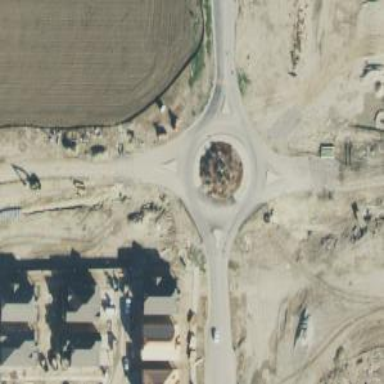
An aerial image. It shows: Secondary road made of asphalt leading to roundabout.